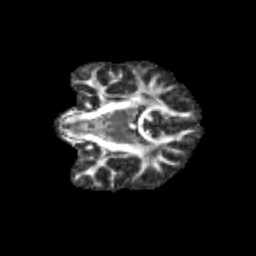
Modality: FA
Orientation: coronal
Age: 12
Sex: male
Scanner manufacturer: siemens
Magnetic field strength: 3 T
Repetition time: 3.8 s
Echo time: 0.07 s